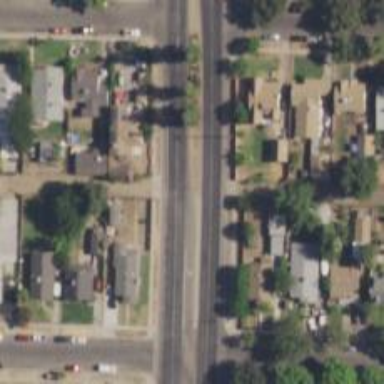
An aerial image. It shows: Alley classified as service road.